Question: I'm trying to run the example program for Drupal iOS SDK as downloaded here <URL>
But, I can't build the project because of the ARC problems as in the screenshot below.

How can I change the settings or code to make it compile?
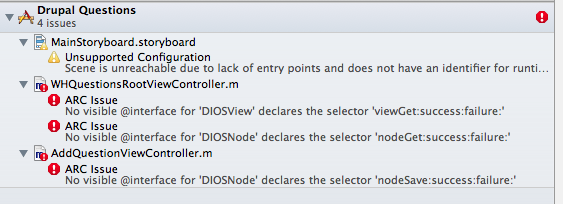
Answer: I had the same issue - I resolved it by disabling ARC partially. I used ARC for all my code and disabled it for all downloaded stuff.
See <URL>
This is only a temporary fix, but I guess you just want to run it to see it in action so it should be feasible.